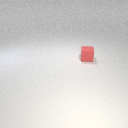
small red rubber cube